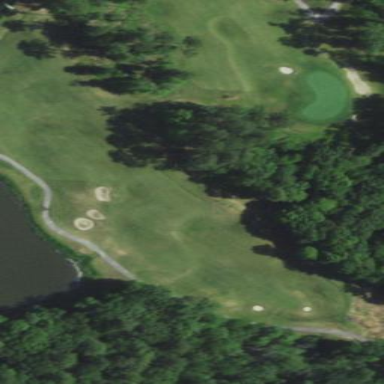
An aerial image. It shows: Grassy area designated as golf fairway.